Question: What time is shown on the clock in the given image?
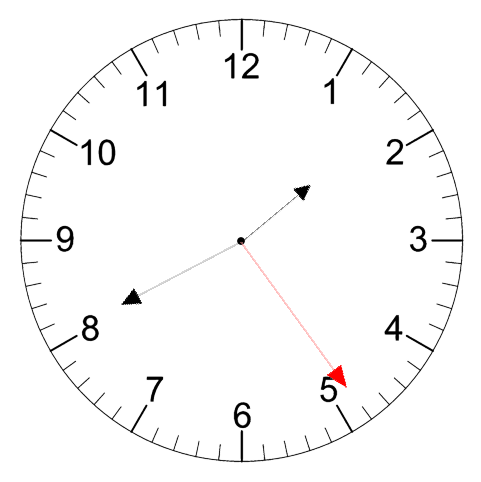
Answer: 01:40:24